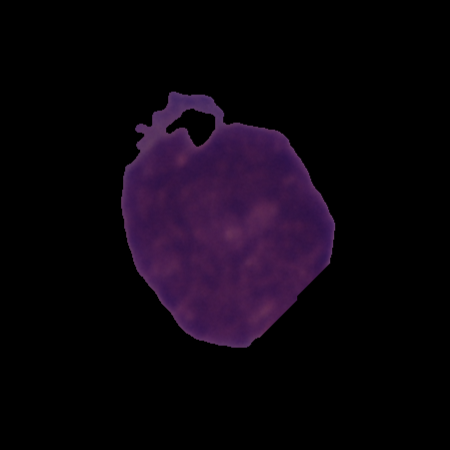
Label: cancer